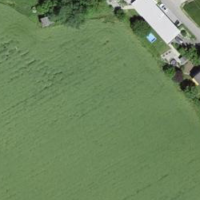
EUNIS habitat code: 52
Species observed at this site:
Matricaria discoidea